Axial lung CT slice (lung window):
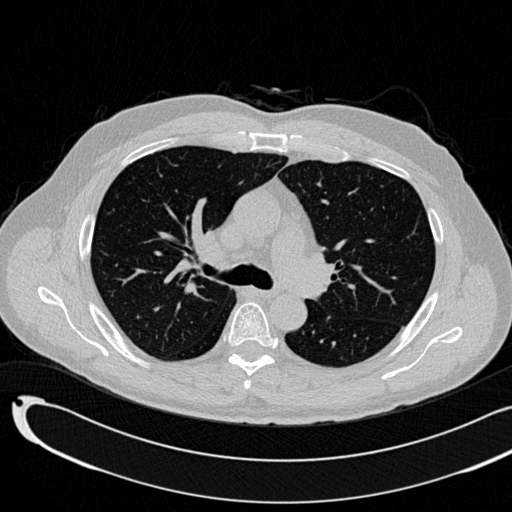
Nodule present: no